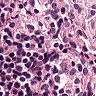
Metastatic tissue present: no